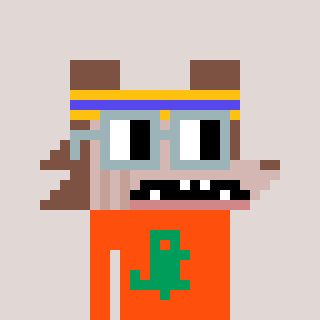
a pixel art character with square dark gray glasses, a werewolf-shaped head and a orange-colored body on a warm background